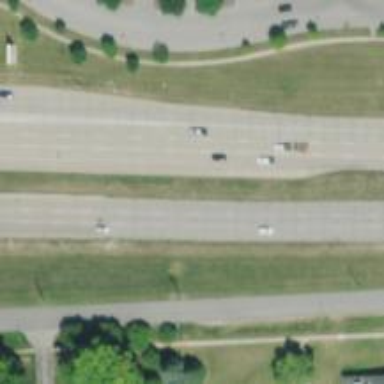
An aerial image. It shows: Primary highway.